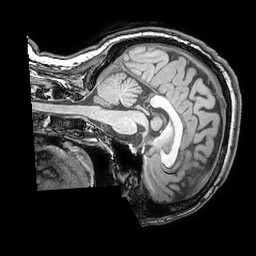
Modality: T1w
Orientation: sagittal
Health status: ill
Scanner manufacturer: philips
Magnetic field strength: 3 T
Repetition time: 0.007 s
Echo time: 0.0035 s